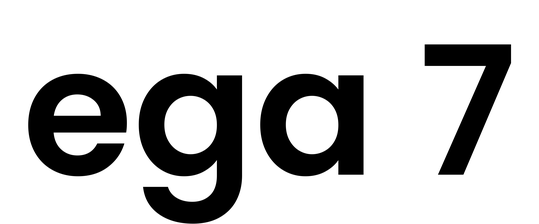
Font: Poppins-SemiBold